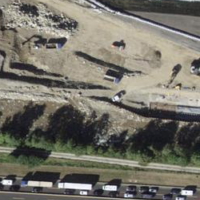
EUNIS habitat code: 57
Species observed at this site:
Tettigonia cantans
Pholidoptera griseoaptera